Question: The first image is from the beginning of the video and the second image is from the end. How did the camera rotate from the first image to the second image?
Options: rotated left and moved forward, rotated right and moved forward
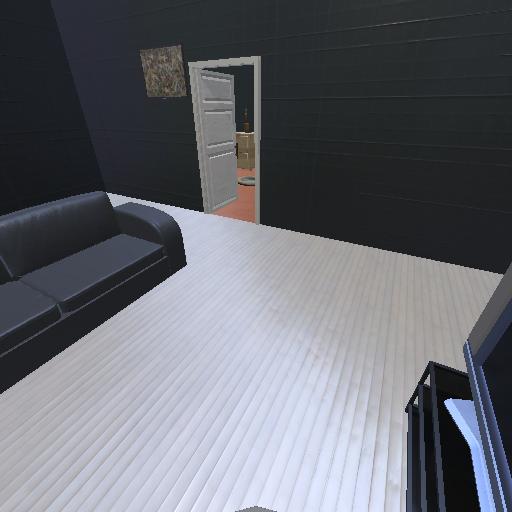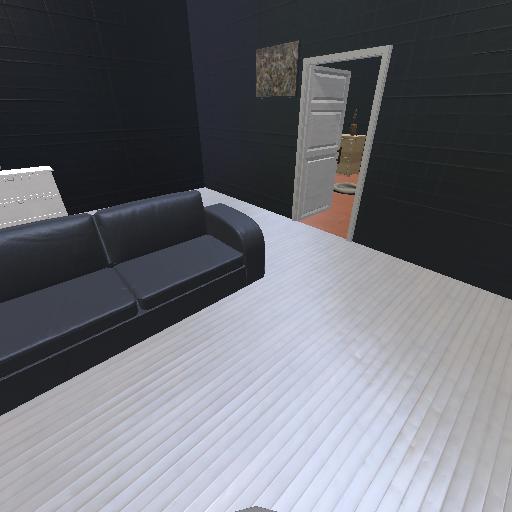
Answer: rotated left and moved forward